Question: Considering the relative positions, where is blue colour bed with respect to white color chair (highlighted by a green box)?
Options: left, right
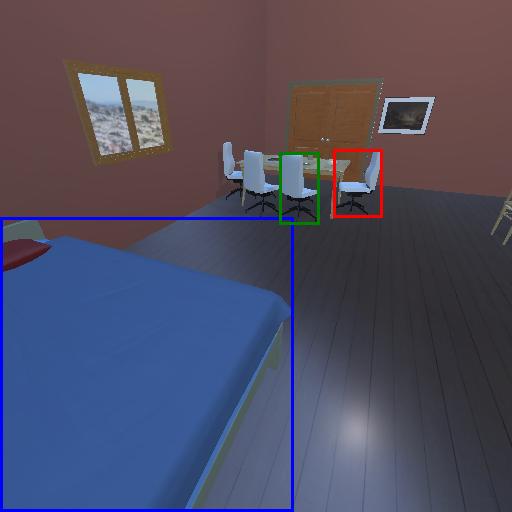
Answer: left